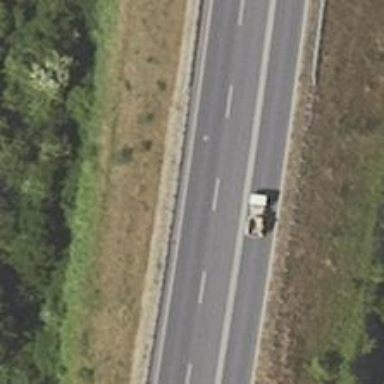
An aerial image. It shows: Asphalt trunk highway with embankment. It is designated as motorroad.